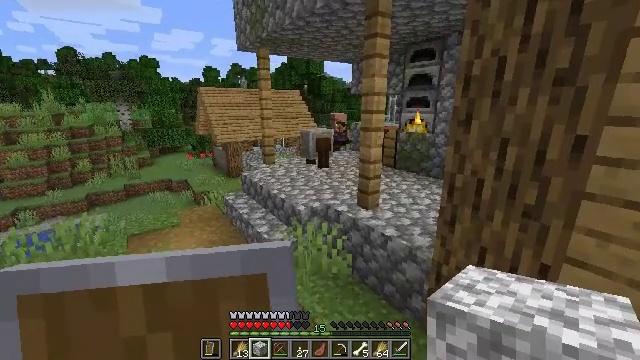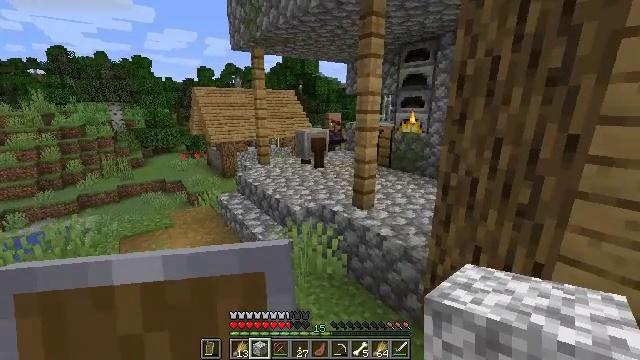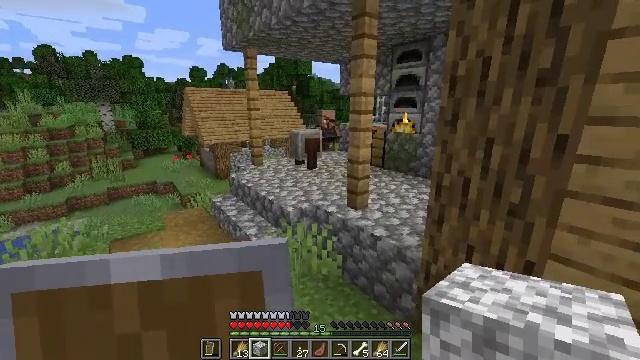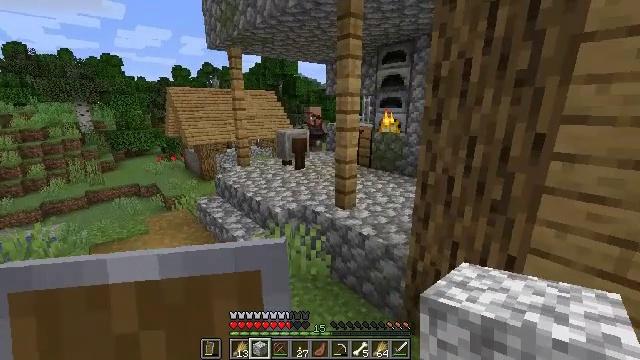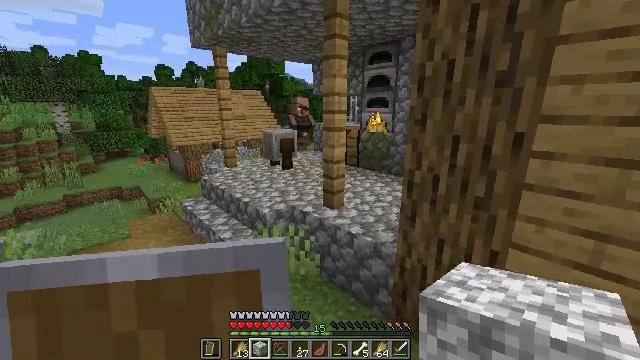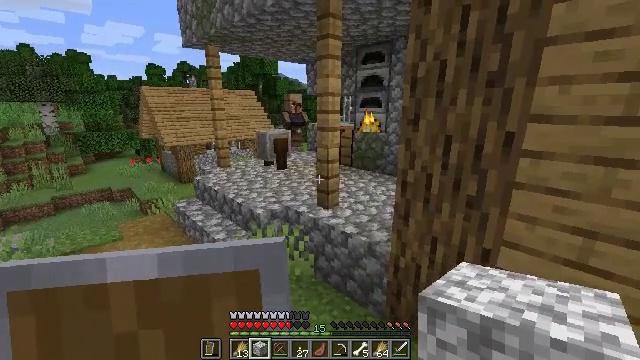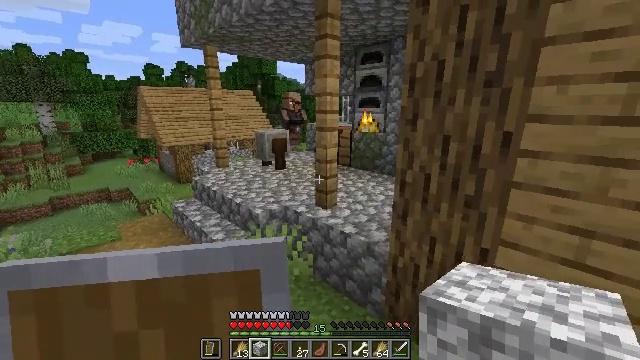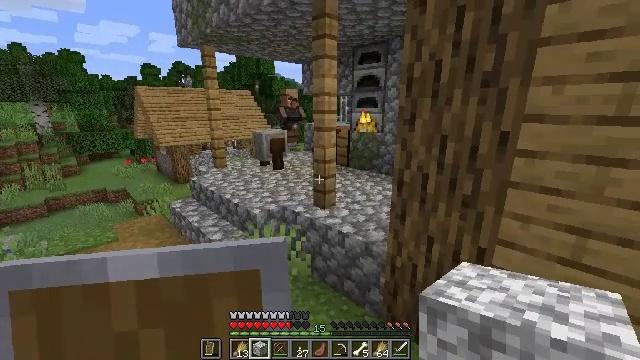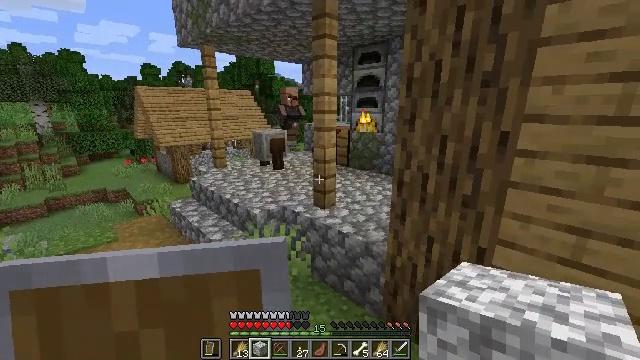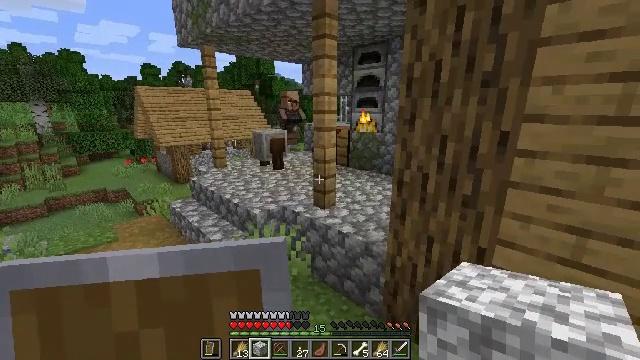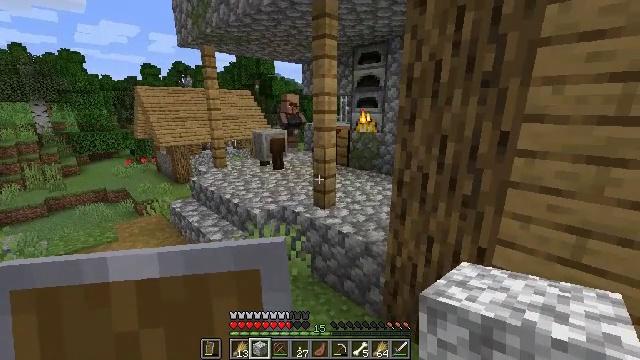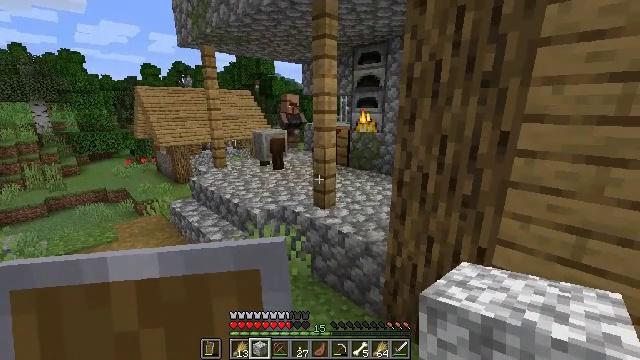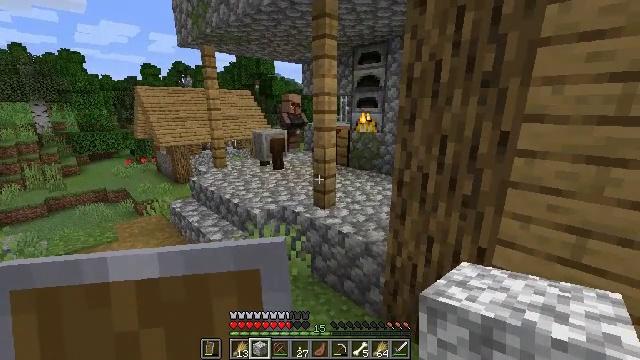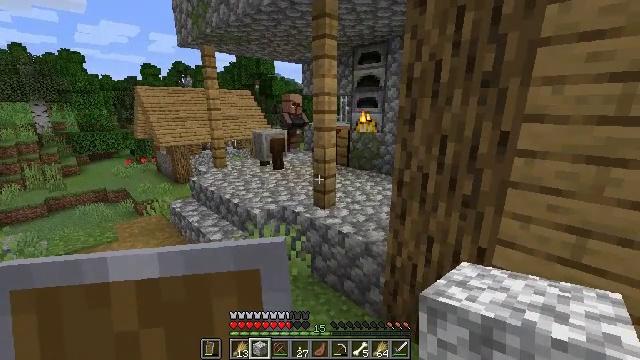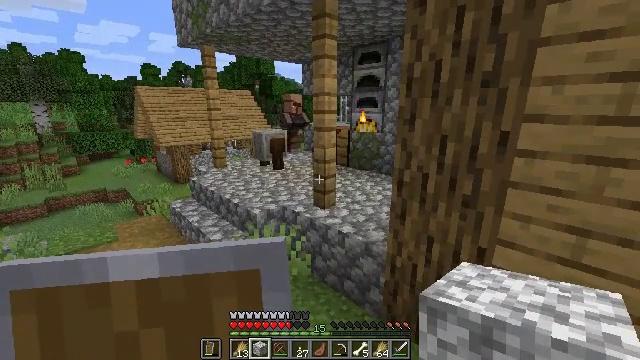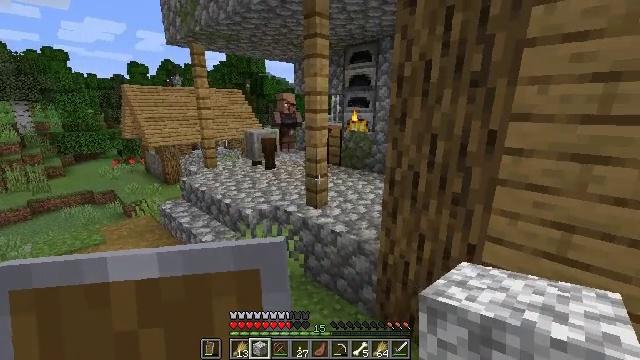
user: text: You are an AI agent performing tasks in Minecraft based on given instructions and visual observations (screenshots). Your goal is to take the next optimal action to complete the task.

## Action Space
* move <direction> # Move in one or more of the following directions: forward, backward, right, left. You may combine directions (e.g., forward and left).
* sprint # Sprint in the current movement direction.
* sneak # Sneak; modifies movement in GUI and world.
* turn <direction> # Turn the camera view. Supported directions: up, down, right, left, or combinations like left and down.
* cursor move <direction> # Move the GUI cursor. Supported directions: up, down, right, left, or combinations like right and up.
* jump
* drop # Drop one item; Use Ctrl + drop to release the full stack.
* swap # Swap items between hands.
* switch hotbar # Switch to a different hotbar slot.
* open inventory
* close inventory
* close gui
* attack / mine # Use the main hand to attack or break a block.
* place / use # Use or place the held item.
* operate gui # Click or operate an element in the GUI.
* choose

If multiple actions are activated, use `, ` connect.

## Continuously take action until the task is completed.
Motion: motion action
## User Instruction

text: Break the bell in the village.
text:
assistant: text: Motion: turn right
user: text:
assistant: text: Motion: turn right
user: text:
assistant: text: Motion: turn right
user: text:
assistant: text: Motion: turn right
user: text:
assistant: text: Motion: turn right
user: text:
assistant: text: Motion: no_op
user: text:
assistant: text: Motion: no_op
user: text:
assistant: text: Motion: no_op
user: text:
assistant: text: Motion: no_op
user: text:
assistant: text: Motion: no_op
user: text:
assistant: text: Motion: no_op
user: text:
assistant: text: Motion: no_op
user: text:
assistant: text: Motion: no_op
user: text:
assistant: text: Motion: no_op
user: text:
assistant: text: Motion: turn right
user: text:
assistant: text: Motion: turn right
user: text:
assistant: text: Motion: turn right
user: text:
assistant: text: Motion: turn right
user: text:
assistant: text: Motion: turn right
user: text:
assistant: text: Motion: turn right
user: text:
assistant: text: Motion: move forward, turn right
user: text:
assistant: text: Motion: move forward, turn right
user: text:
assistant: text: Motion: turn right
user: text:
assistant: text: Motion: move forward, turn right
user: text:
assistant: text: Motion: move forward
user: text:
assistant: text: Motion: move forward
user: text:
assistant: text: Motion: move forward
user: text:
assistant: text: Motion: move forward
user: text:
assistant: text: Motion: move forward
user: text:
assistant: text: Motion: move forward and move left